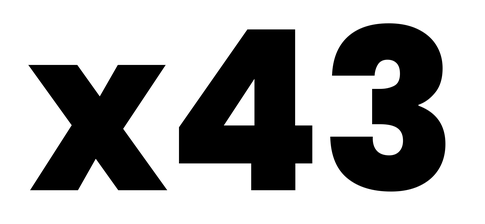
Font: Poppins-ExtraBold